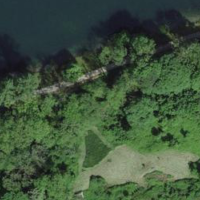
EUNIS habitat code: 24
Species observed at this site:
Scilla luciliae